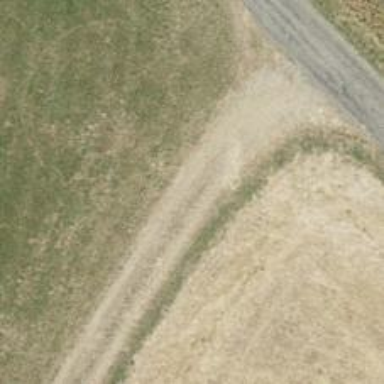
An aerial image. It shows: Track with grade 3 tracktype.